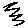
Label: zigzag